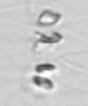
Label: Chaetoceros_socialis